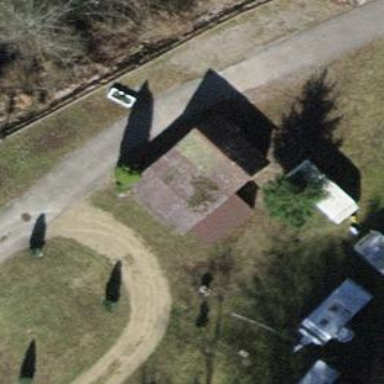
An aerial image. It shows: Kiosk.